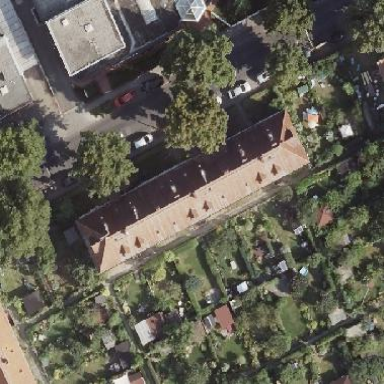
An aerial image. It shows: Building with gabled roof made of roof tiles.